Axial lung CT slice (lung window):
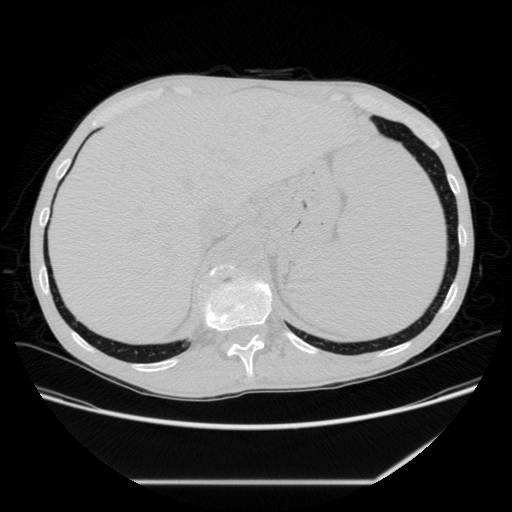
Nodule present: no